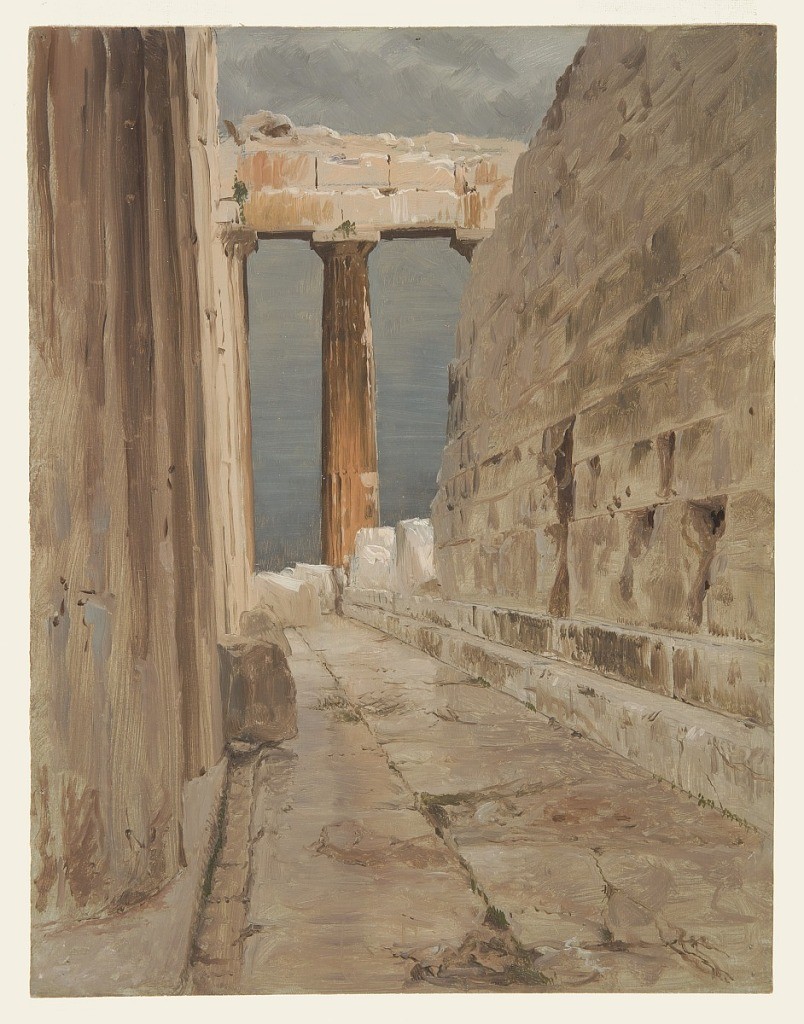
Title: North Peristyle of the Parthenon, Athens
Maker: Frederic Edwin Church, American, 1826–1900
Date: April 1869
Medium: Brush and oil, graphite on tan paperboard
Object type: Drawing
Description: Architecture sketch showing a view of the northern peristyle of the Parthenon in Athens, shown from the west. A stone corridor extends obliquely from the foreground into the middle distance at center left. A tall, stone wall delineates the corridor at right while a colonnade frames the view at left. At center, at the end of the corridor, a dark, brown-hued column is prominently visible, supporting a ruinous entablature. The sky behind and above is dark and grey, suggesting storm clouds.